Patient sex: M
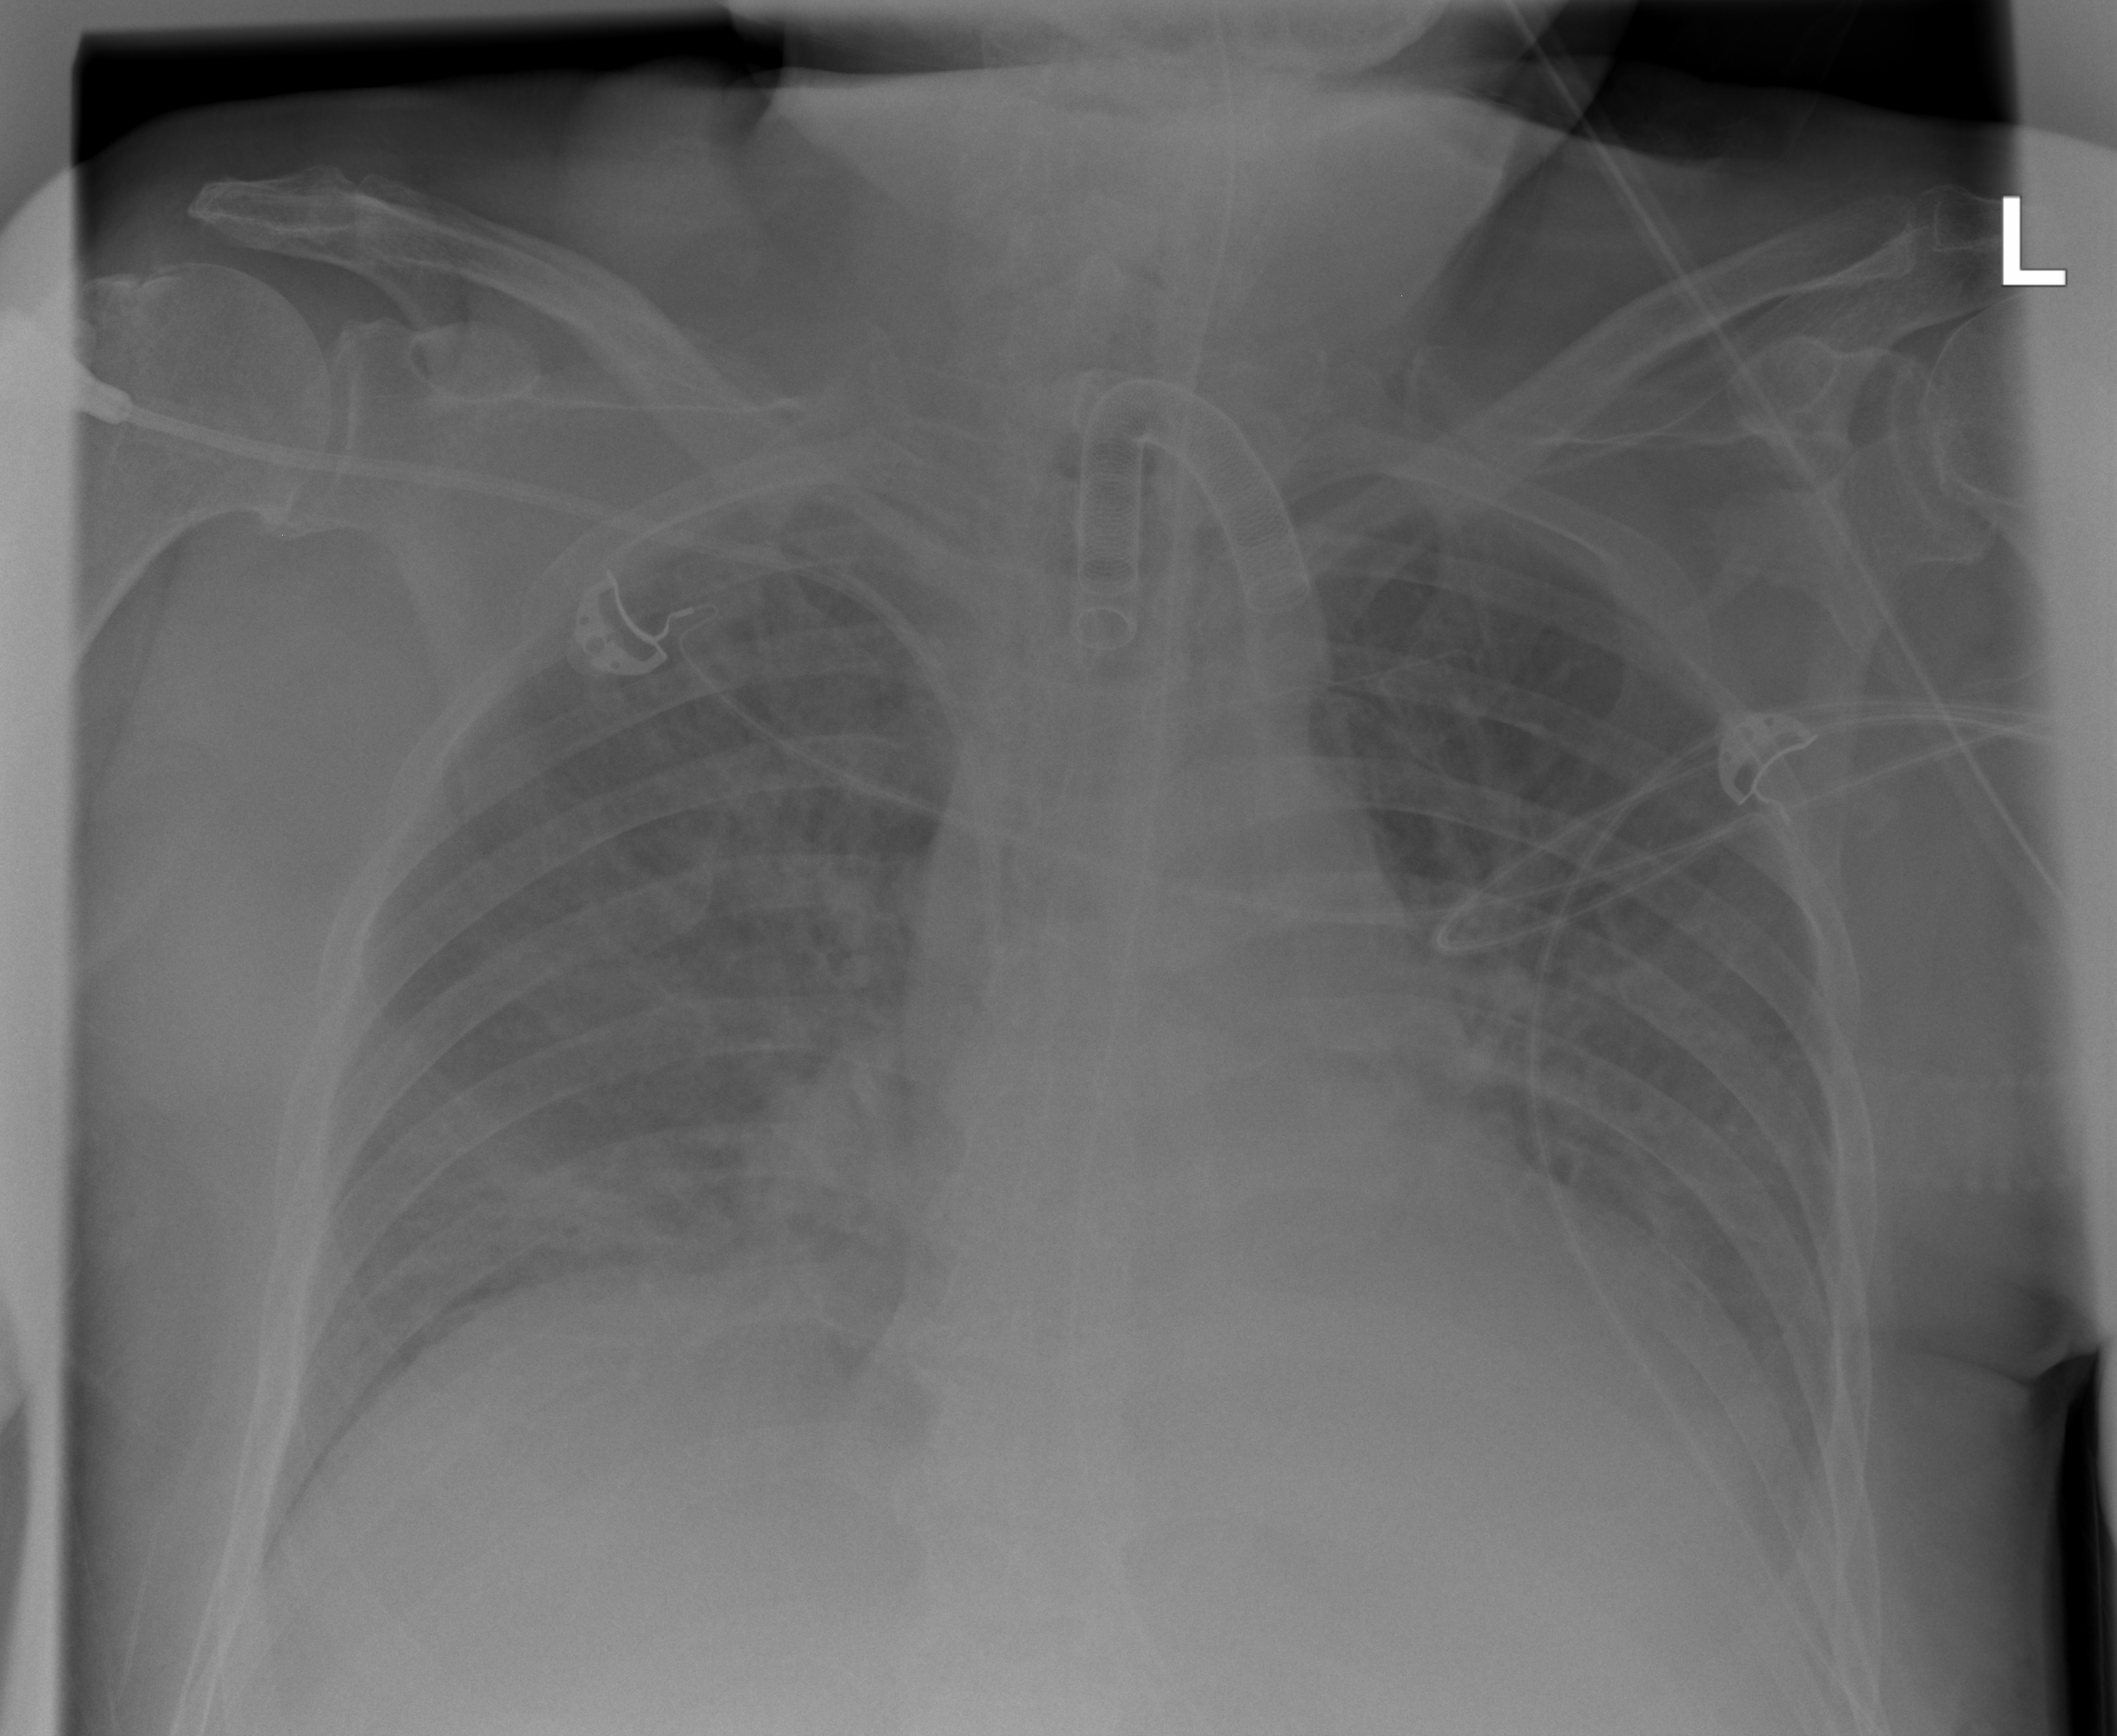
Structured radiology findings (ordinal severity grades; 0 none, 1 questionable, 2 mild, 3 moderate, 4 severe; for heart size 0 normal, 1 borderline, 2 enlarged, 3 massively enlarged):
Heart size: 2
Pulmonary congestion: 3
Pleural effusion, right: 0
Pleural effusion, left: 2
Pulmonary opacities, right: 3
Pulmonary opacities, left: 2
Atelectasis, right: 2
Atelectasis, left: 2